Interaction volume radius: 5 \u00c5
Interaction volume height: 15 \u00c5
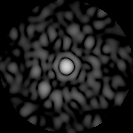
Disorder parameter: 0.8519